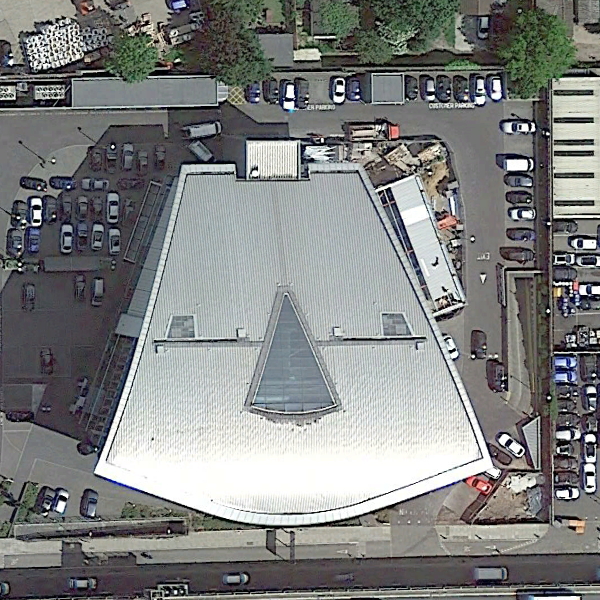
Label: Center